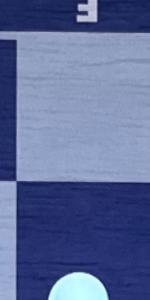
Label: Empty